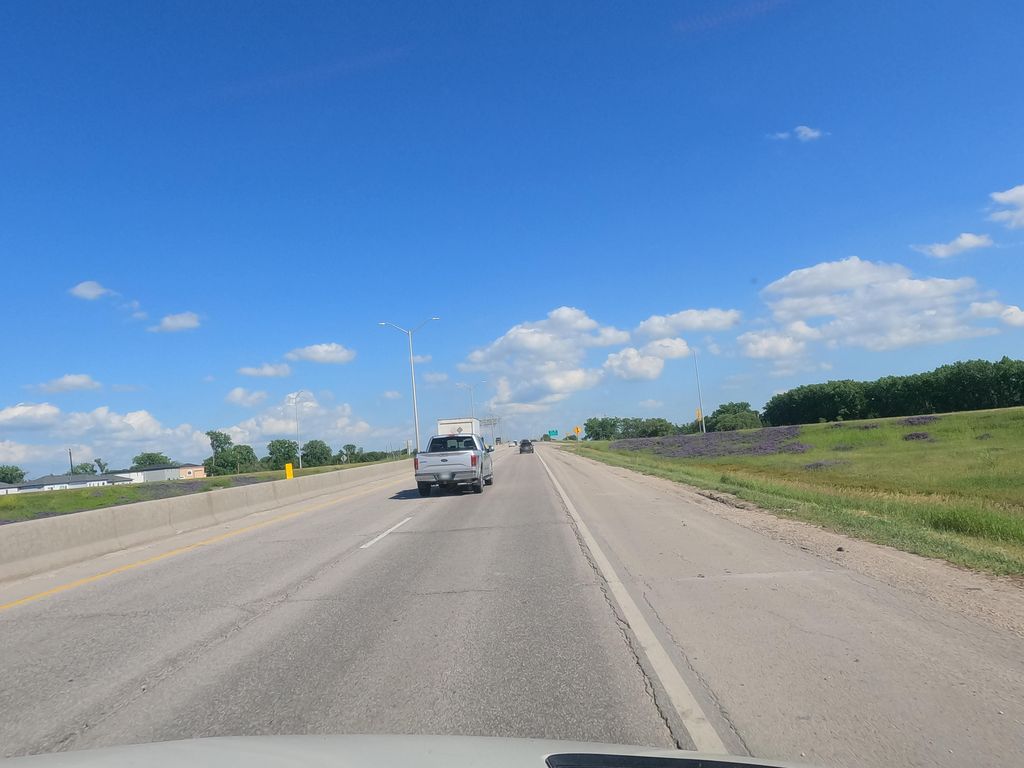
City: winnipeg